Question: This is my code:
ViewController.h
'''
@interface ViewController : UIViewController <UIImagePickerControllerDelegate, UINavigationControllerDelegate>
@property (retain, nonatomic) IBOutlet UITextView *messageText;
@property (retain, nonatomic) IBOutlet UIImageView *imageView;
-(IBAction)selectPhoto:(UIButton*)sender;
@end
'''
ViewController.m
'''
-(IBAction)selectPhoto:(UIButton *)sender
{
/*
UIImagePickerController* picker = [UIImagePickerController new];
picker.delegate = self;
picker.allowsEditing = YES;
picker.sourceType = UIImagePickerControllerSourceTypePhotoLibrary;
[self presentViewController:picker animated:YES completion:NULL];
*/
}
- (void)imagePickerController:(UIImagePickerController *)picker didFinishPickingMediaWithInfo:(NSDictionary *)info {
//UIImage *chosenImage = info[UIImagePickerControllerEditedImage];
//self.imageView.image = chosenImage;
//[picker dismissViewControllerAnimated:YES completion:NULL];
}
- (void)imagePickerControllerDidCancel:(UIImagePickerController *)picker {
//[picker dismissViewControllerAnimated:YES completion:NULL];
}
'''
At the moment all the code is commented out, but the app still crashes. If I remove the two delegates for UIImagePickerController then the app doesn't crash anymore.
This is a screen shoot with the crash:

edit: Stack Trace:
'''
* thread #3: tid = 0x1214f, 0x000000010210efcb libobjc.A.dylib'objc_msgSend + 11, queue = 'NSOperationQueue 0x10bb50dd0', stop reason = EXC_BAD_ACCESS (code=1, address=0x18)
* frame #0: 0x000000010210efcb libobjc.A.dylib'objc_msgSend + 11
frame #1: 0x0000000101cce137 Foundation'_NSDescriptionWithLocaleFunc + 41
frame #2: 0x0000000102321244 CoreFoundation'__CFStringAppendFormatCore + 7252
frame #3: 0x000000010235f913 CoreFoundation'_CFStringCreateWithFormatAndArgumentsAux + 115
frame #4: 0x00000001023bfa5b CoreFoundation'_CFLogvEx + 123
frame #5: 0x0000000101cfe276 Foundation'NSLogv + 79
frame #6: 0x0000000101cfe20a Foundation'NSLog + 148
frame #7: 0x0000000100057726 SocialApp'__28-[GPPSignIn checkSDKVersion]_block_invoke + 439
frame #8: 0x000000010006dfd4 SocialApp'-[GTMHTTPFetcher connectionDidFinishLoading:] + 714
frame #9: 0x0000000101dec36b Foundation'__65-[NSURLConnectionInternal _withConnectionAndDelegate:onlyActive:]_block_invoke + 48
frame #10: 0x0000000101d2363b Foundation'-[NSBlockOperation main] + 75
frame #11: 0x0000000101d71d34 Foundation'-[__NSOperationInternal _start:] + 623
frame #12: 0x0000000101d73c0b Foundation'__NSOQSchedule_f + 64
frame #13: 0x0000000102aa172d libdispatch.dylib'_dispatch_client_callout + 8
frame #14: 0x0000000102a8feab libdispatch.dylib'_dispatch_async_redirect_invoke + 174
frame #15: 0x0000000102aa172d libdispatch.dylib'_dispatch_client_callout + 8
frame #16: 0x0000000102a91b27 libdispatch.dylib'_dispatch_root_queue_drain + 380
frame #17: 0x0000000102a91d12 libdispatch.dylib'_dispatch_worker_thread2 + 40
frame #18: 0x0000000102deeef8 libsystem_pthread.dylib'_pthread_wqthread + 314
'''
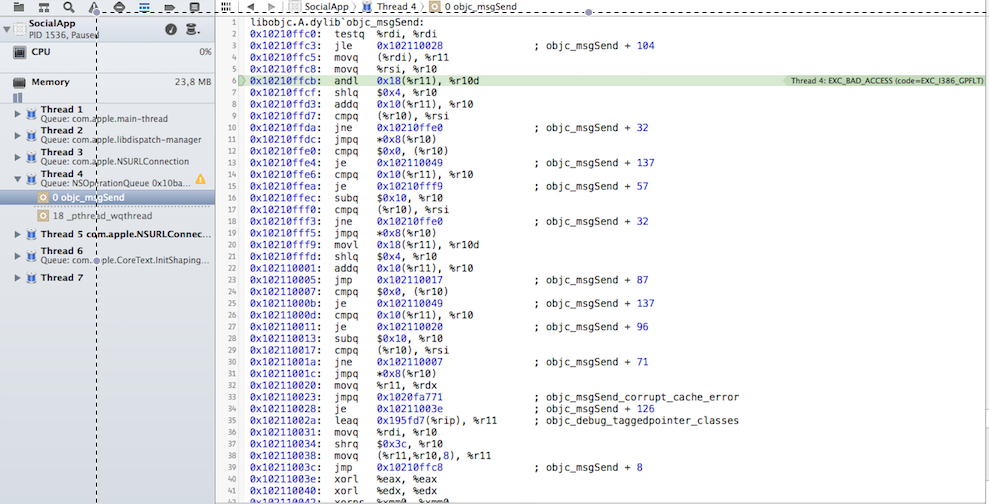
Answer: As you can see in the backtrace it is a bug related with google+ SDK:
'''
frame #7: 0x0000000100057726 SocialApp'__28-[GPPSignIn checkSDKVersion]_block_invoke + 439
'''
I had exactly the same error using the version 1.5.0 of the SDK. Google just released v1.5.1 that fix that crash.